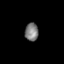
Tissue: prostate
Cell type: T cells
Senescence score: 0.3529
Nuclear area (px): 237
Mean DAPI intensity: 122.97